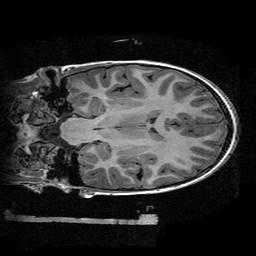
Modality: T1w
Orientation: coronal
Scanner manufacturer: ge
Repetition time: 0.008096 s
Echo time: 0.00318 s